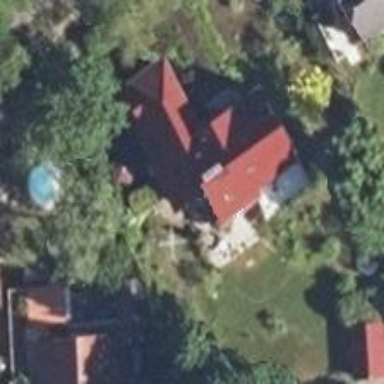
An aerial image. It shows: Guest house that is designed like house.